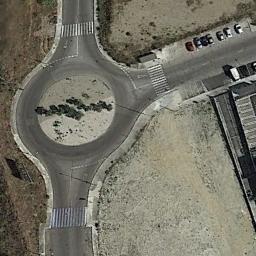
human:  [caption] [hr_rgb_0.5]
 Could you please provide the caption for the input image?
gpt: There are many cars near the roundabout .

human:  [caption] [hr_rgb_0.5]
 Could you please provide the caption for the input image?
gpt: The roundabout is on the bare land next to parking lot .

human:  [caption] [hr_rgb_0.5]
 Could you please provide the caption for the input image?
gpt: There are some trees and a lot of wasteland around the roundabout, And many cars are parked in the open space near the roundabout .

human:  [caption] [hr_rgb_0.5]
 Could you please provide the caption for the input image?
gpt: The roundabout with three exits and entrances is in the clearing and a small parking lot is next to the roundabout .

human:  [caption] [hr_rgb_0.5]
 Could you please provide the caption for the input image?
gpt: There are some cars beside the roundabout .